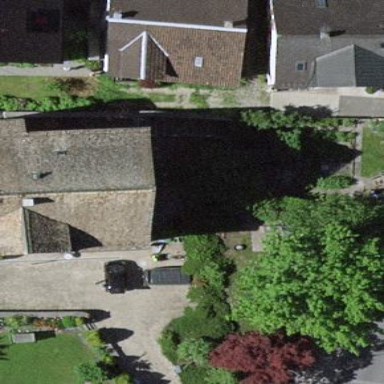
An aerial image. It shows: Historic building.